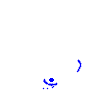
Particle: pion